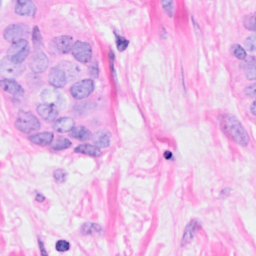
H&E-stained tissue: Breast